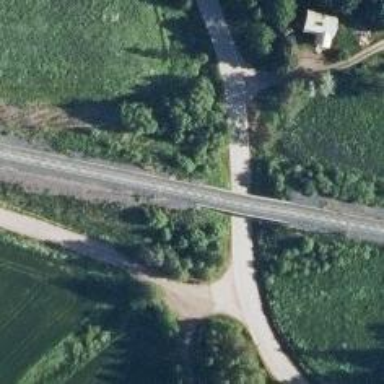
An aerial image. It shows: Bridge with railway tracks. The electrified line has continuous contact line.